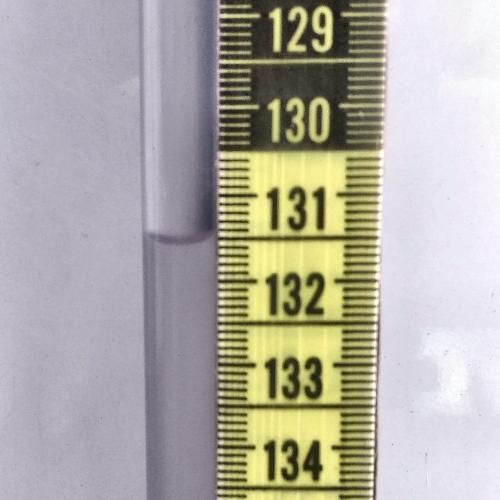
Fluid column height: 131.5 cm